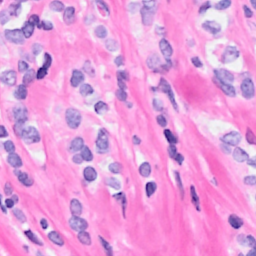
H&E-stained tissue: Breast